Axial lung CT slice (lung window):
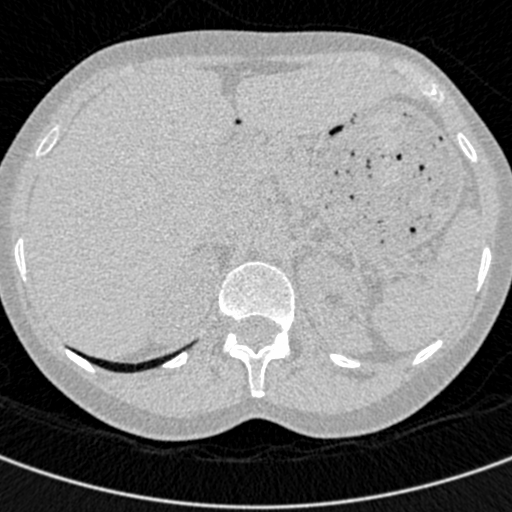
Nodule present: no